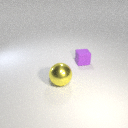
large yellow metal sphere to the left of small purple rubber cube